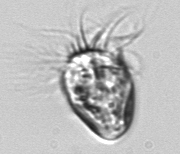
Label: Strombidium_morphotype1